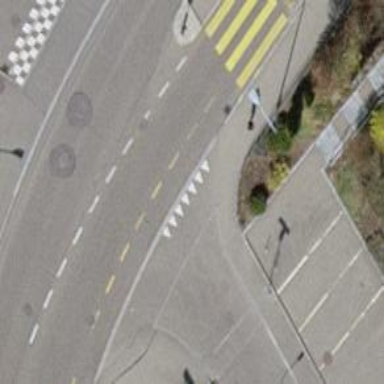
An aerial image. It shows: Unmarked crossing with traffic calming table on the road.